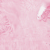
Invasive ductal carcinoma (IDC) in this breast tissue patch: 0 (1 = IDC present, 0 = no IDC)